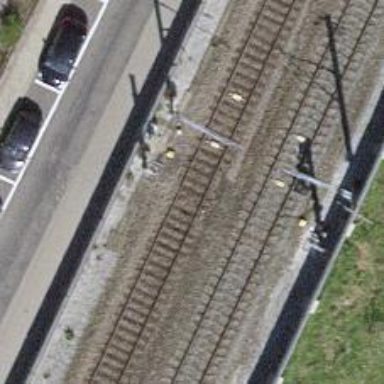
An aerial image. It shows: Railway signal.